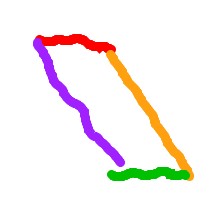
Shape: parallelogram